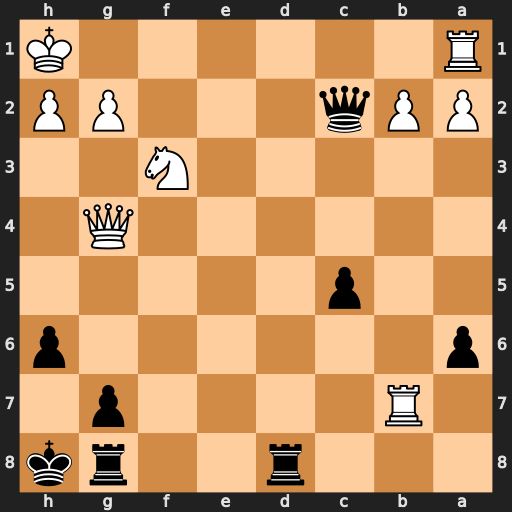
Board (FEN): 3r2rk/1R4p1/p6p/2p5/6Q1/5N2/PPq3PP/R6K
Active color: b
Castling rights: -
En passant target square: -
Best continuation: Rd1+ Ng1 Rxa1